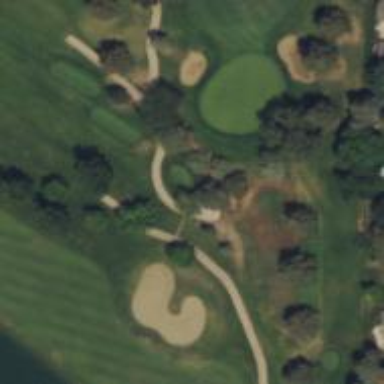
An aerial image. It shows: Path designated for golf carts. It is golf cart path.